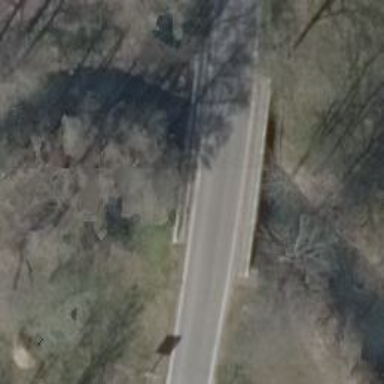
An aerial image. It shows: Secondary road crossing bridge with asphalt surface.